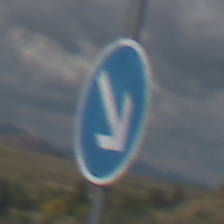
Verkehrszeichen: VorgeschriebeneVorbeifahrtRechts
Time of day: Midday
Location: Outdoor (Nature)
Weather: PartlyCloudy
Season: NotSpecified
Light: Natural